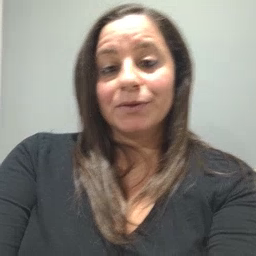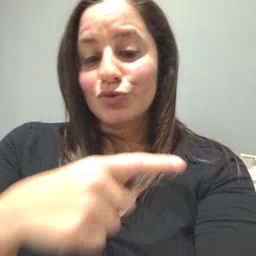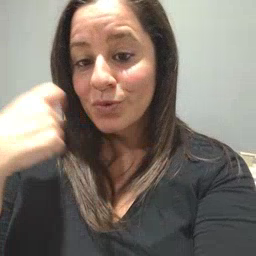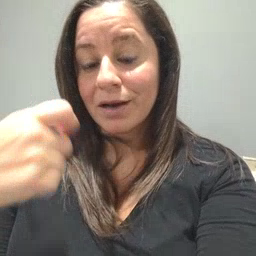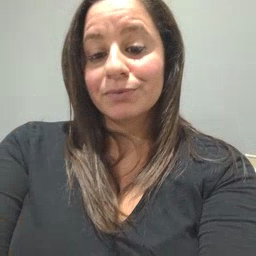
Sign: dry